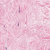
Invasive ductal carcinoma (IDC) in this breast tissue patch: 0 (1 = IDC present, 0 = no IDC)